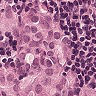
Metastatic tissue present: yes